Question: The picture shows the balloon popping problem. You need to pop all the balloons in a certain order. The reward for a popped balloon is the product of itself and the values on the left and right balloons. If there is no balloon on the left or right, multiply the value of the balloon on the left or right by 1. You need only find the total maximum reward. Give me the number.
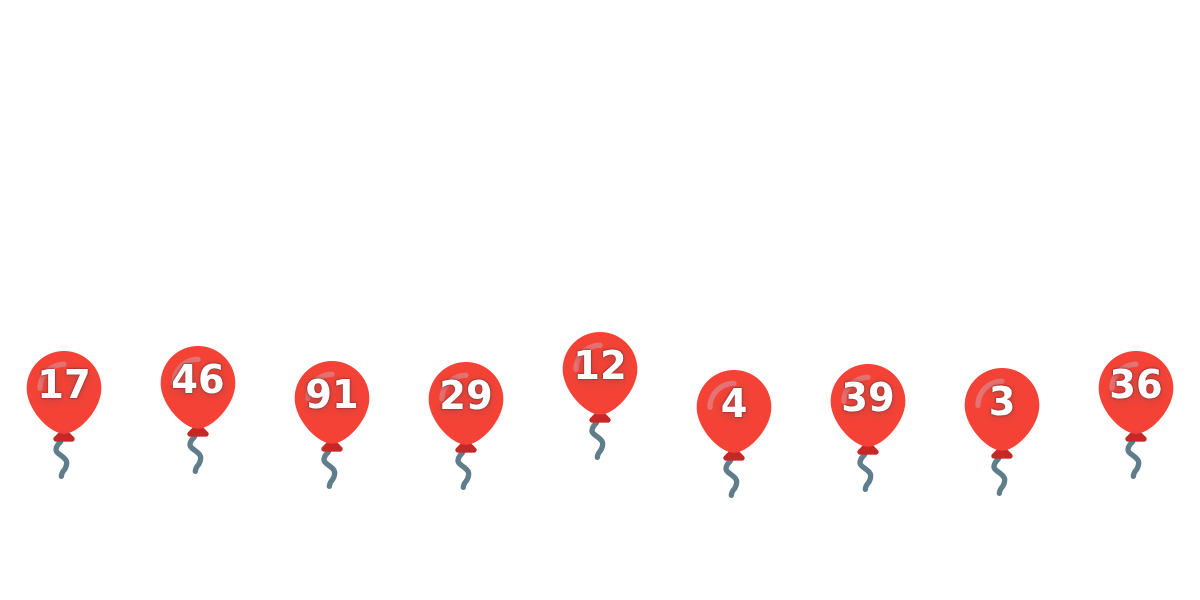
Answer: 429837